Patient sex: M
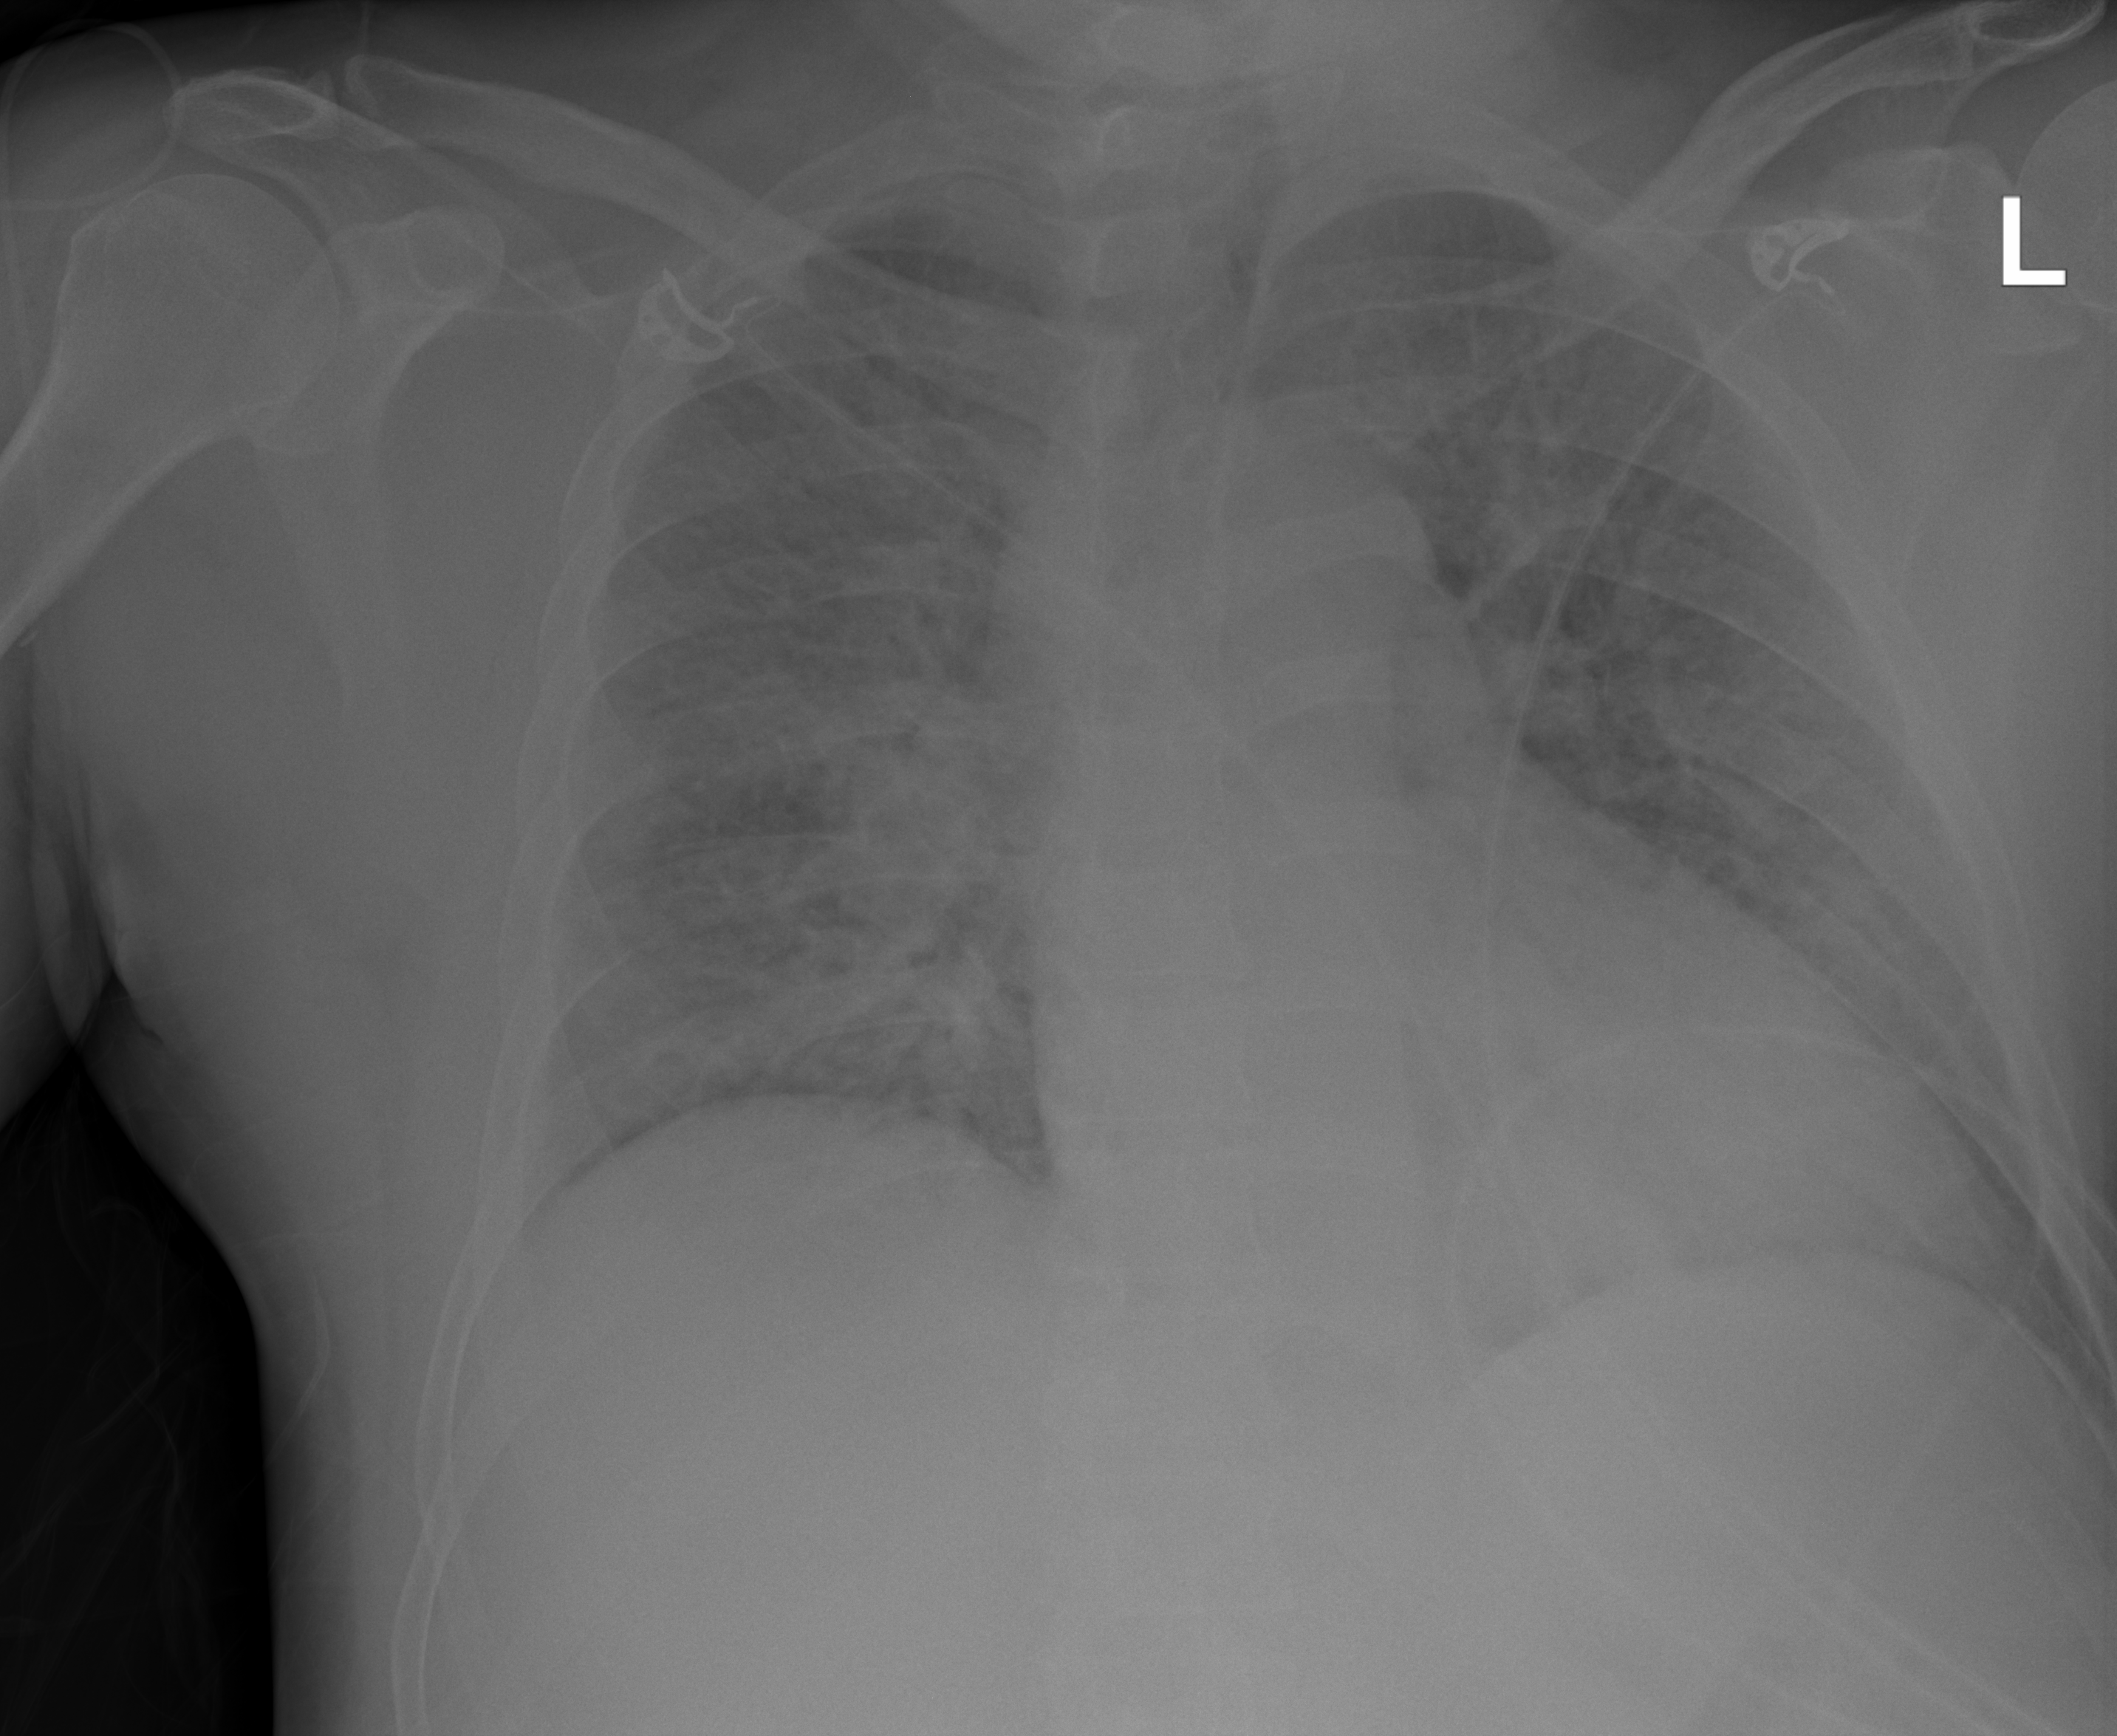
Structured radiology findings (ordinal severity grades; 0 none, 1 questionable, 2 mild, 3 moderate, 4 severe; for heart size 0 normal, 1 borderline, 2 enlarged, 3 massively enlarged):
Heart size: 2
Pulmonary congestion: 3
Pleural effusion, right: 0
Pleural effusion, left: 0
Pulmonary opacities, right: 2
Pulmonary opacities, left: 2
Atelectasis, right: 0
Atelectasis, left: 0